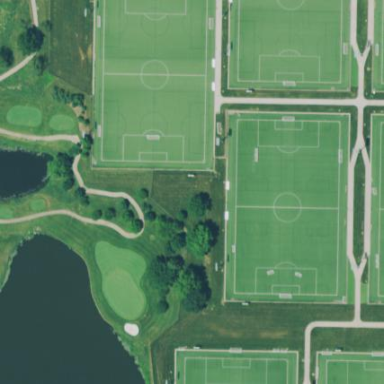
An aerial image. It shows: Artificial turf soccer pitch for leisure sport activities.